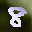
Label: 8